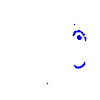
Particle: kaon